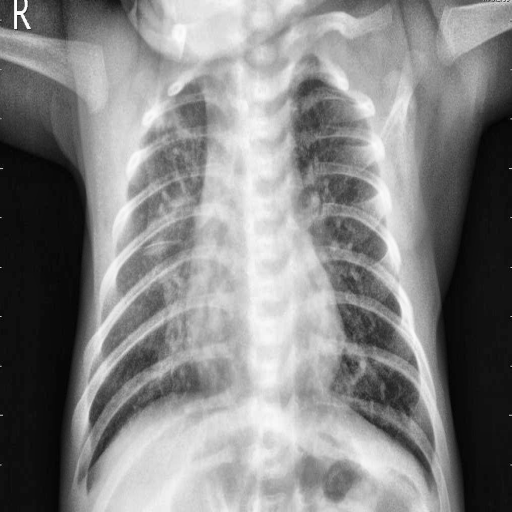
Finding: PNEUMONIA